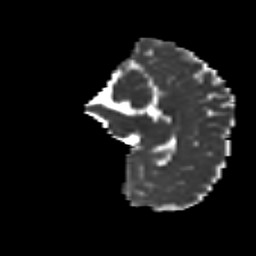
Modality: MD
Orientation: sagittal
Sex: female
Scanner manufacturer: siemens
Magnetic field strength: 3 T
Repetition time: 5 s
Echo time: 0.071 s